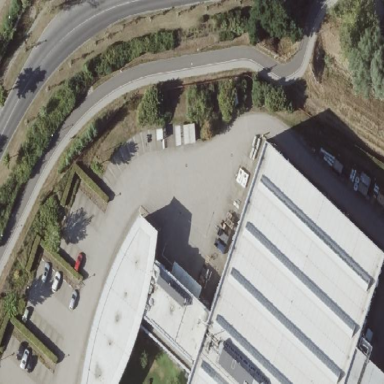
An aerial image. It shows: Office building with flat roof.